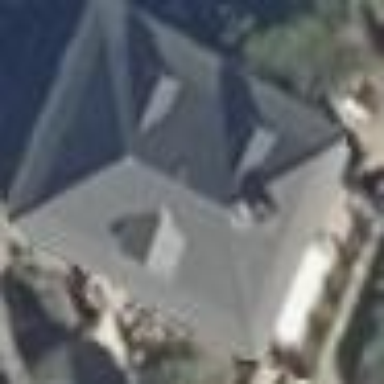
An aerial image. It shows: Detached building with hipped roof.